Question: When drawing arc segment using Core Graphics I noticed that zero angle is not what I was expecting to be, so to draw the segment arc like in picture, I used 330 and 210 as starting and ending values.
'''
CGContextSetFillColorWithColor(ctx, [[UIColor grayColor] CGColor]);
CGContextMoveToPoint(ctx, 300, 300);
CGContextAddArc(ctx, 300, 300, 300, radians(330), radians(210), 1);
CGContextClosePath(ctx);
CGContextFillPath(ctx);
'''
Can anyone shed light on the origin of those numbers? I would actually expect something like 300 and 60... Could it be related to the axis rotation for iPhone?

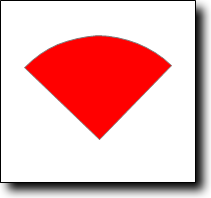
Answer: I think possibly the confusion is that Mac OS X uses graph paper coordinates (so, the origin is the bottom left, positive x is right, positive y is up) but iOS uses English reading order coordinates (the origin is the top left, positive x is still right but positive y is down). Since CoreGraphics operates identically on both platforms in terms of coordinates, if you do exactly the same commands on iOS as on OS X then your graphics will appear to be upside down. Which is why you often see something like:
'''
CGAffineTransform newTransform = CGAffineTransformMakeTranslation(0.0f, self.frame.size.height);
newTransform = CGAffineTransformScale(newTransform, 1.0f, -1.0f);
'''
At the top of custom UIView drawRect: or drawLayer:inContext: (though you probably should get sizing information from the CALayer in the second case to be sure of being thread safe, depending on why you've decided to hook drawLayer:inContext: in the first place).
I therefore think that CGContextAddArc does what you think it does -- starts at the positive x axis and then measurements are anticlockwise from that (as per polar coordinates, for example) -- but that what you're seeing is the wrong way up per Apple's flip flopping on initial basis vectors.